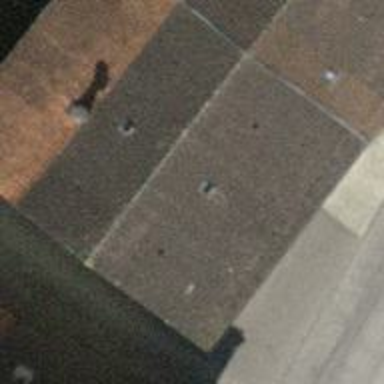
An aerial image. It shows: Gabled roof farm building.